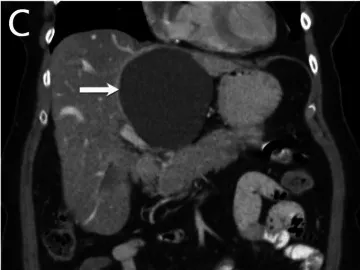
Abdominal CT scan. ,sagittal venous.
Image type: radiology (ct)